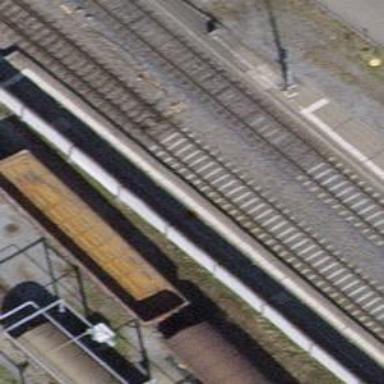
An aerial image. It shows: Railway switch.